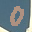
Label: 0